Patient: sex F, age 76
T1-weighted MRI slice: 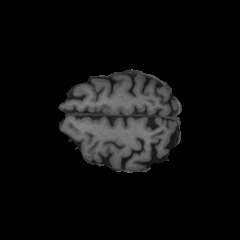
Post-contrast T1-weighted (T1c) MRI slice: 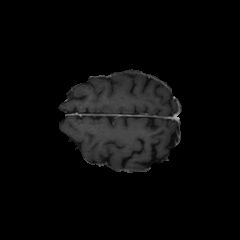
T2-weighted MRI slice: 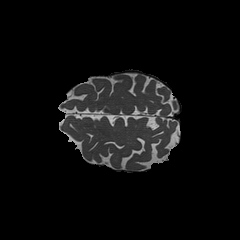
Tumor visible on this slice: no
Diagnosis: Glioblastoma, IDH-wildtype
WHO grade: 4